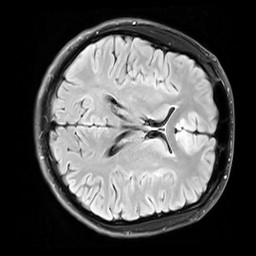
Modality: FLAIR
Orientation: axial
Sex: male
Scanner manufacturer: siemens
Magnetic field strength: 3 T
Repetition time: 10 s
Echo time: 0.09 s